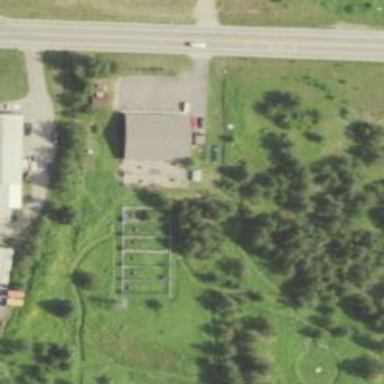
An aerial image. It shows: Animal shelter.